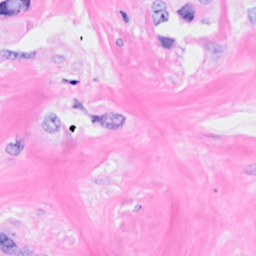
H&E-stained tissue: Breast